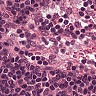
Metastatic tissue present: no